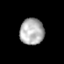
Tissue: prostate
Cell type: Epithelial cells
Senescence score: 0.3483
Nuclear area (px): 624
Mean DAPI intensity: 175.9375